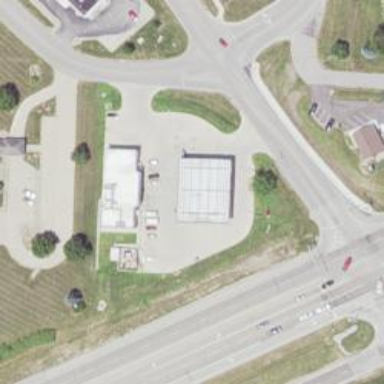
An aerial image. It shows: Convenience shop.